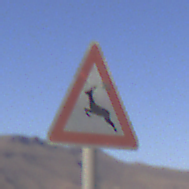
Verkehrszeichen: WildwechselRechts
Umgebung: Outdoor, Nature
Tageszeit: MorningAfternoon
Wetter: Clear
Licht: Natural
Jahreszeit: NotSpecified
Kontrast: HighContrast